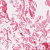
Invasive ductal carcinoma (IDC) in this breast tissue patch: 0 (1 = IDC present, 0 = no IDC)